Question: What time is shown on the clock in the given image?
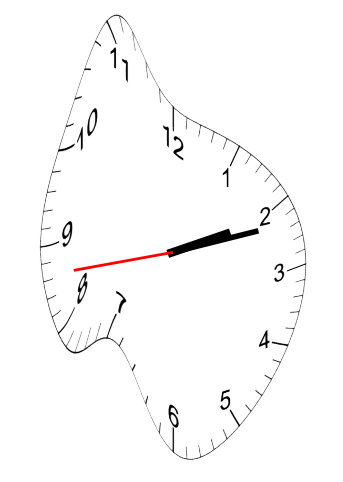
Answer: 02:11:43